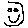
Label: smiley face